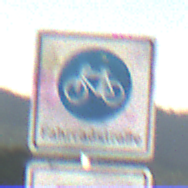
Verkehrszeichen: BeginnFahrradstrasse
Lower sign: MehrspurigeFahrzeugeFrei4
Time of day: SunriseSunset
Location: Outdoor (Nature)
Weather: Clear
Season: NotSpecified
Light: Natural